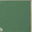
Piece: xx